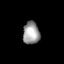
Tissue: lung
Cell type: Epithelial cells
Senescence score: 0.5791
Nuclear area (px): 372
Mean DAPI intensity: 153.685